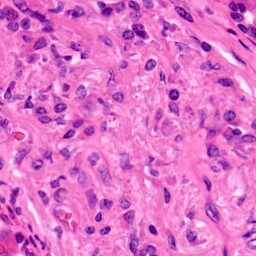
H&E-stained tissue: Lung